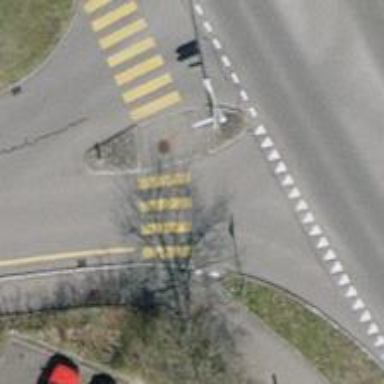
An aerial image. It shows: Marked crossing with pedestrian island.